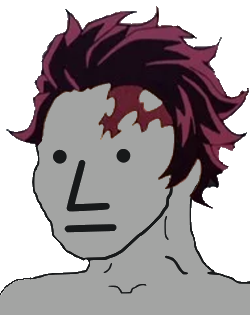
Label: 5_NPC